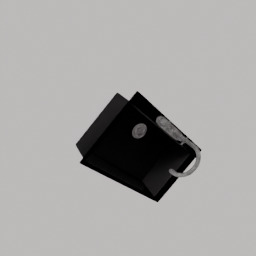
Label: appliances